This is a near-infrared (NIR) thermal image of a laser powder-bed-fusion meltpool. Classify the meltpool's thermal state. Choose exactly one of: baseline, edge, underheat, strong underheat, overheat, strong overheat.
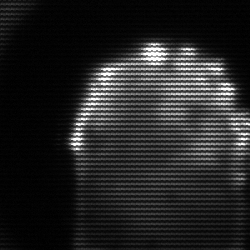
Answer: baseline